Question: How many ricochets will a ball launched from (1.0, 1.0) at 10° need to hit the target at (9.0, 9.0)? The ball reflects perfectly off the arena walls and mirror-obstacles.
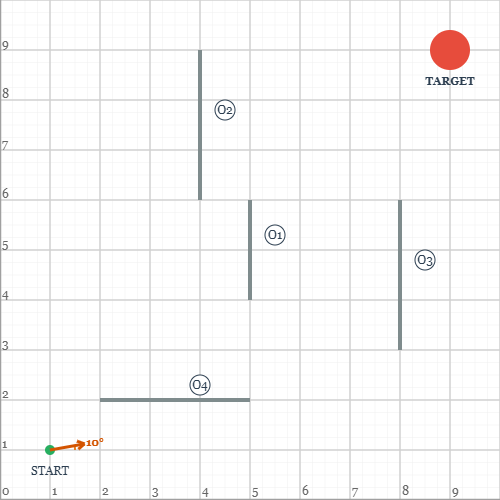
Answer: 10